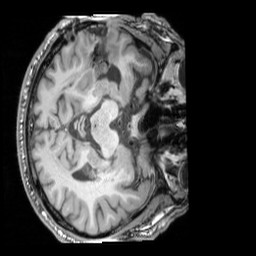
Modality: T1w
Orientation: axial
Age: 55
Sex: male
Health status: ill
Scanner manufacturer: siemens
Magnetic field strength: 3 T
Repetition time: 1.7 s
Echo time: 0.00418 s